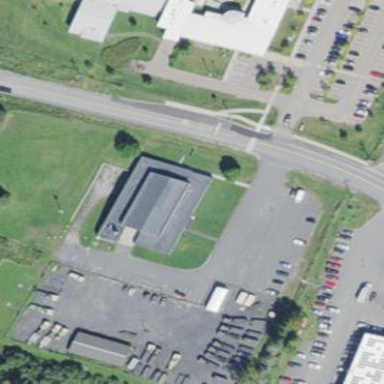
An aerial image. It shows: Military building located in area designated for military land use.